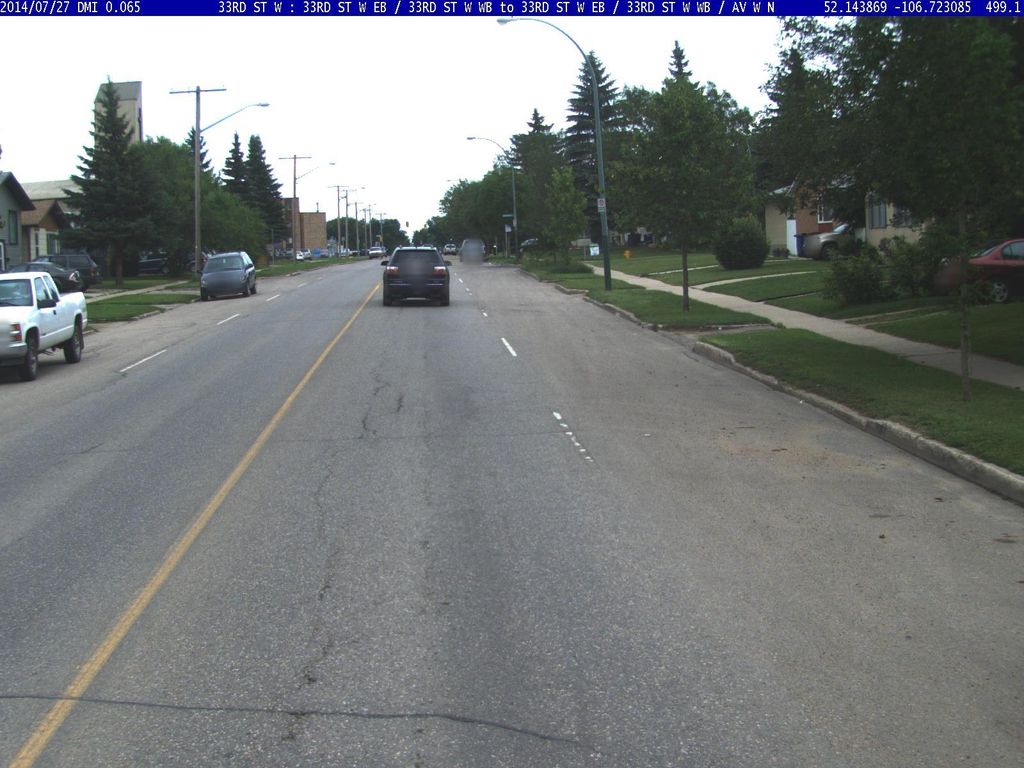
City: saskatoon